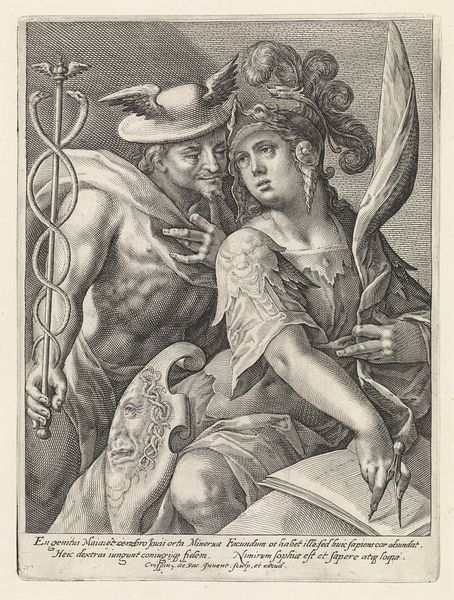
Titel: Mercurius en Minerva
Künstler: Crispijn van de (I) Passe
Standort: Amsterdam
Institution: Rijksmuseum
Schlagwörter: feathers, hands, hat, men, white, black, dress, face, portrait, woman, mirror, hand, man, mythology, nude, drawing, paper, black and white, devil, snakes, pen, writing, wings, love, mythological, book, doctor, shade, body, wing, muscle, text, serpent, snake, compass, mercury, write, medicine, seduction, caduceus, mercure, eching